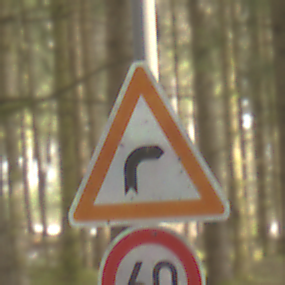
Verkehrszeichen: KurveRechts
Zusatzzeichen unten: Geschwindigkeit60
Umgebung: Outdoor, Nature
Tageszeit: MorningAfternoon
Wetter: Overcast
Licht: Natural
Jahreszeit: Winter
Kontrast: LowContrast